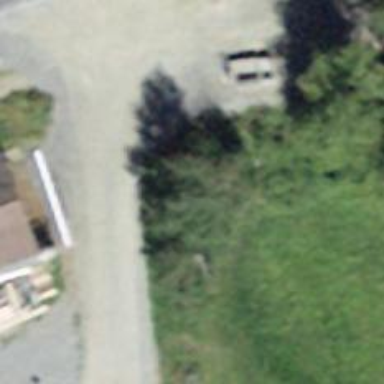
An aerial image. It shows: Gravel alley designed for service vehicles.